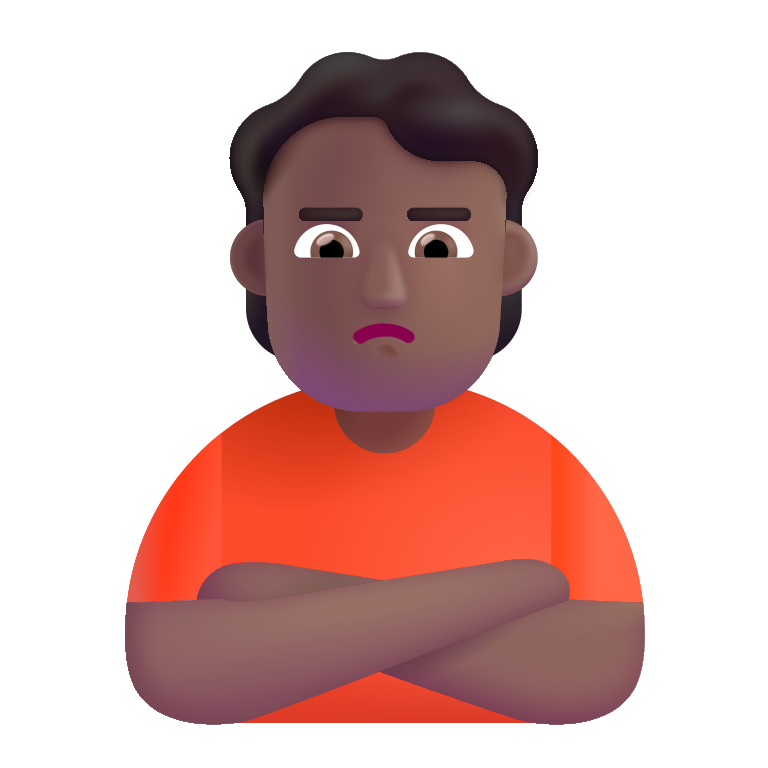
person pouting color  dark